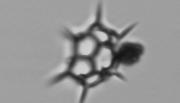
Label: Dictyocha